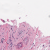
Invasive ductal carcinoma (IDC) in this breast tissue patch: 1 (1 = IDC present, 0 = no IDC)